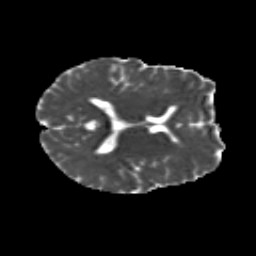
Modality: MD
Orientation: axial
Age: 28
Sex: male
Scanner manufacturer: siemens
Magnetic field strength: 3 T
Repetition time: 8.8 s
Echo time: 0.085 s